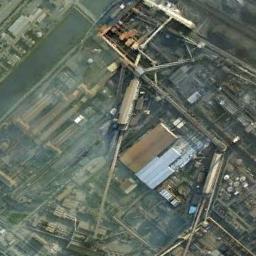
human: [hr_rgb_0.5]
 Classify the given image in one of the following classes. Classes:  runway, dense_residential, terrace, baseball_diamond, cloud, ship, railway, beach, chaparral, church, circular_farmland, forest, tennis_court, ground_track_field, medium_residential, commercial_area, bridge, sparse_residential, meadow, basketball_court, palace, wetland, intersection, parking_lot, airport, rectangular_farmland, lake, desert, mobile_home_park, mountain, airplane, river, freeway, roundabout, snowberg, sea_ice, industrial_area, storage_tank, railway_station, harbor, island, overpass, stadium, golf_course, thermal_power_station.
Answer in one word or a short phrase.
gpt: industrial_area